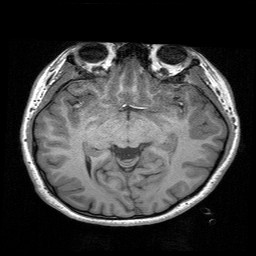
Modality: T1w
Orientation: coronal